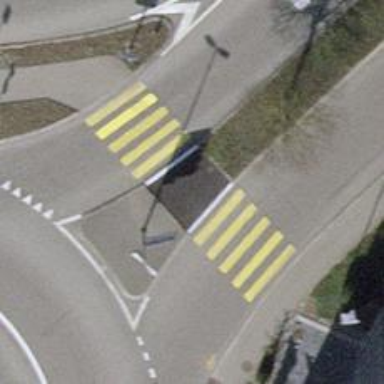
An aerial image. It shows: Traffic calming island.